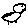
Label: bird